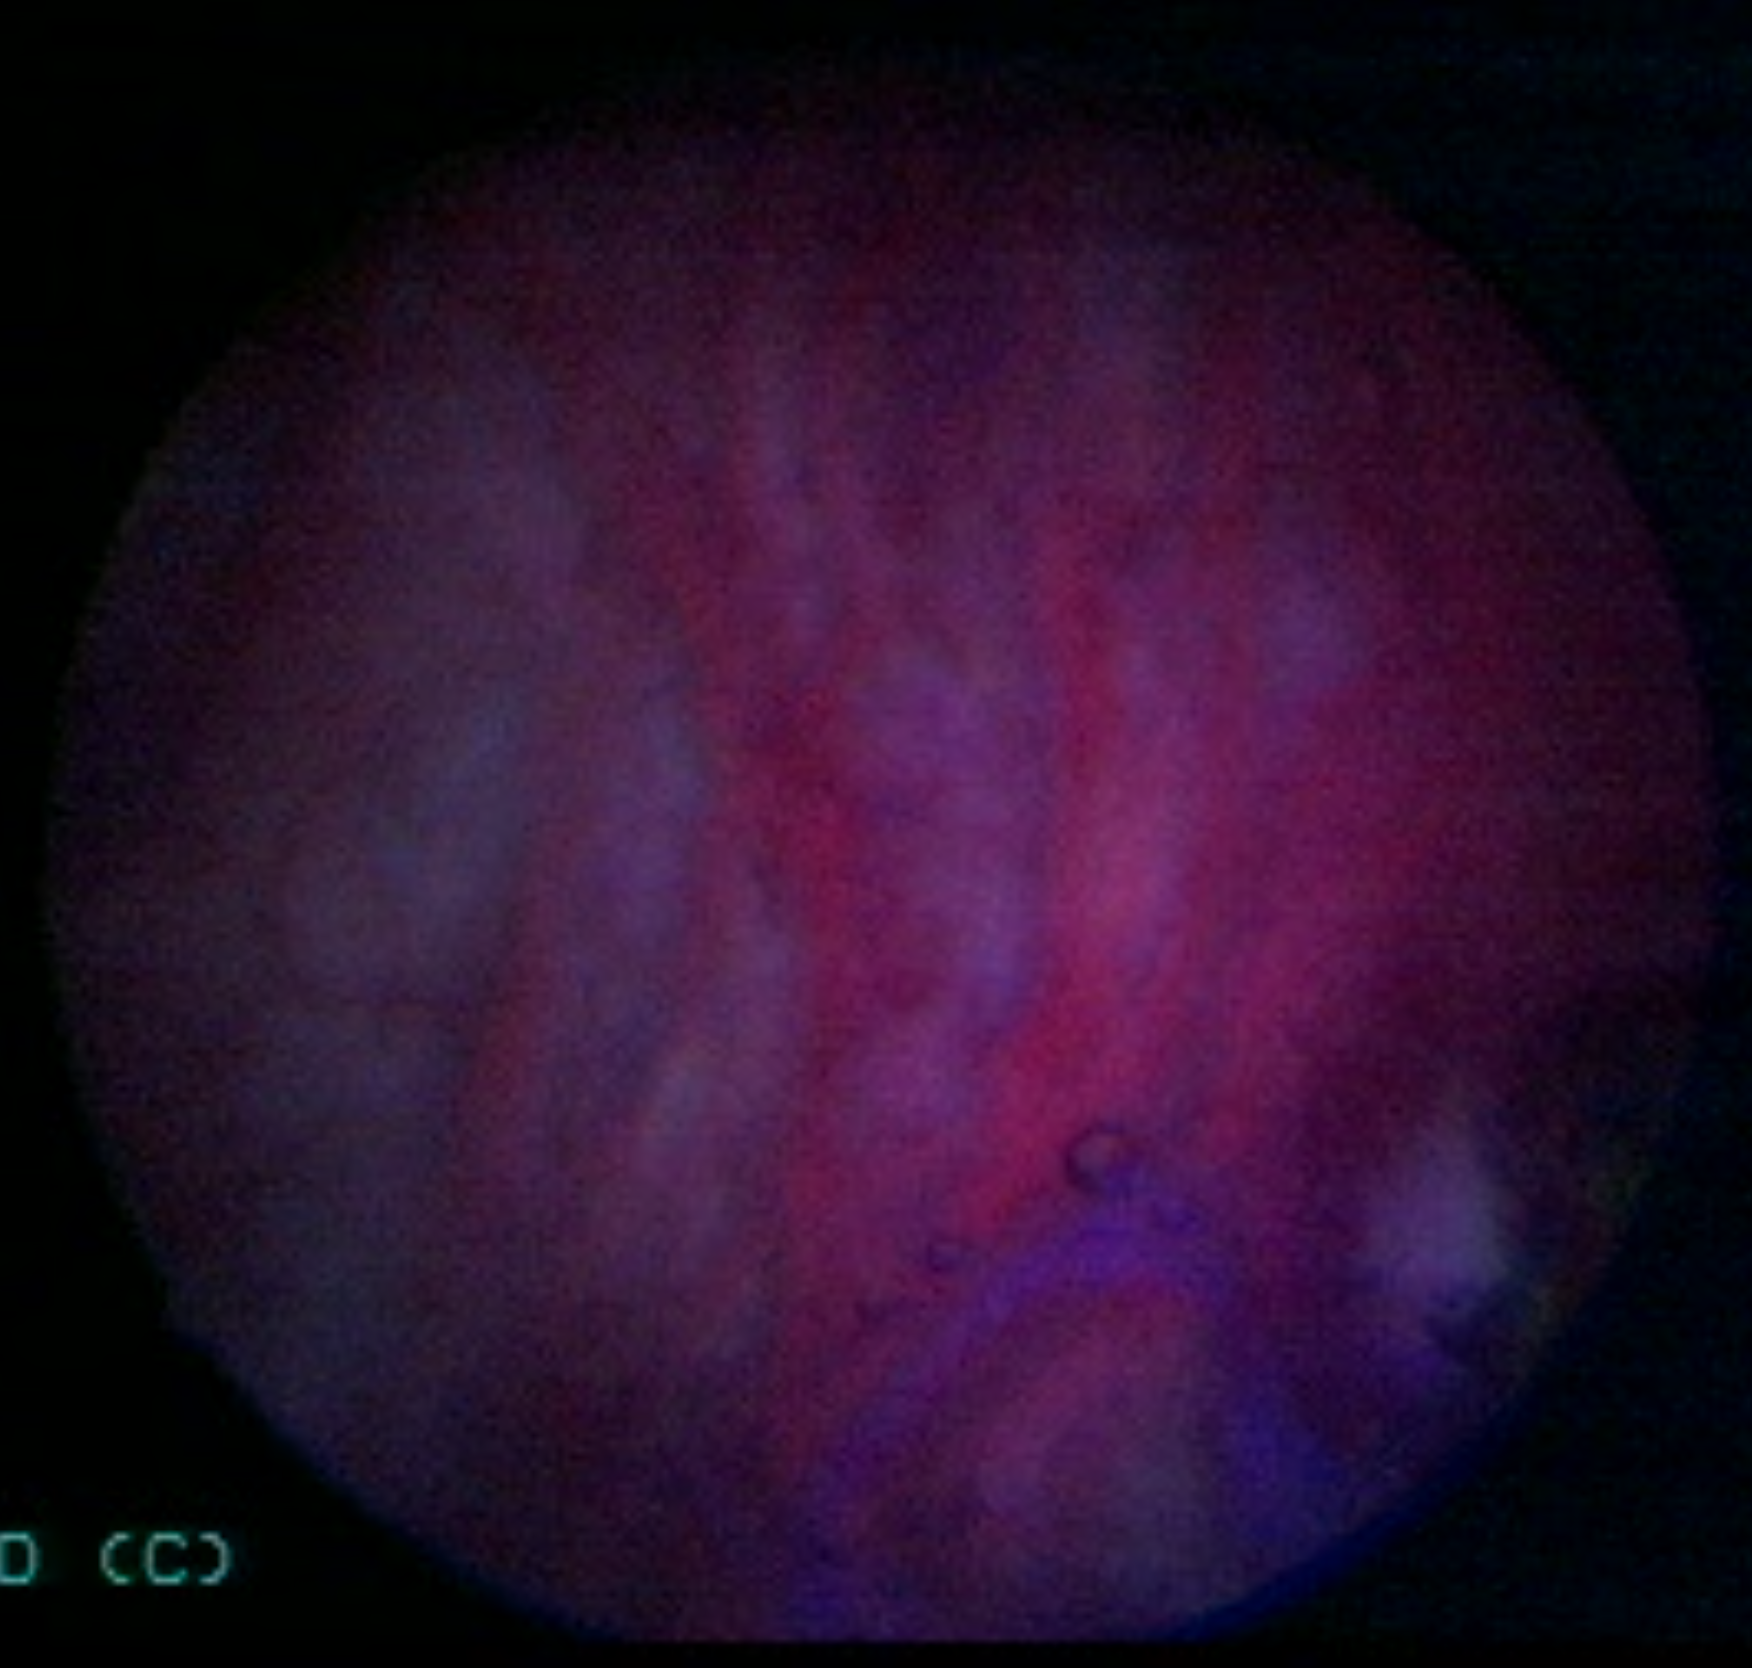
Modality: BLC
Class: Malignant
Subclass: CIS
Lesion: L3
Stage: Tis
Morphology: Non-papillary
Bladder cancer association: Yes